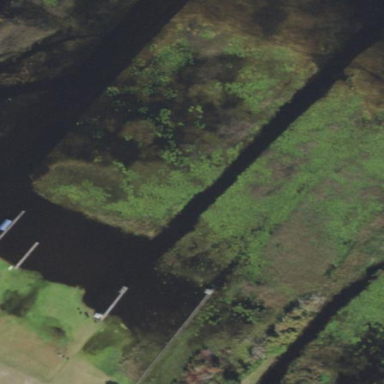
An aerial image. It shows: Marsh wetland.